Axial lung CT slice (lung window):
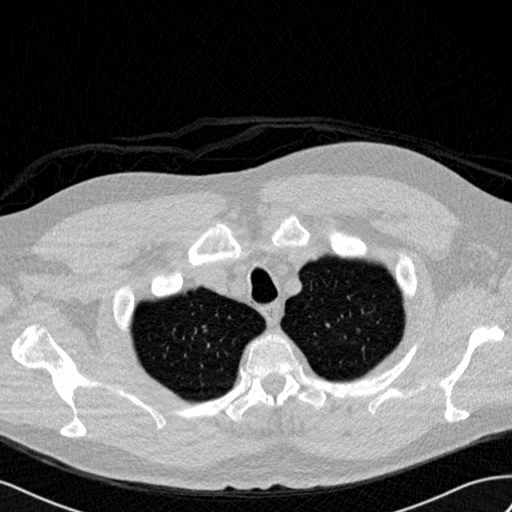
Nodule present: no